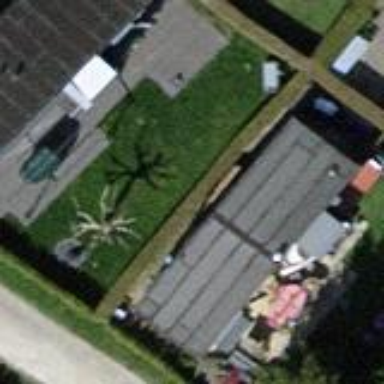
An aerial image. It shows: Static caravan.